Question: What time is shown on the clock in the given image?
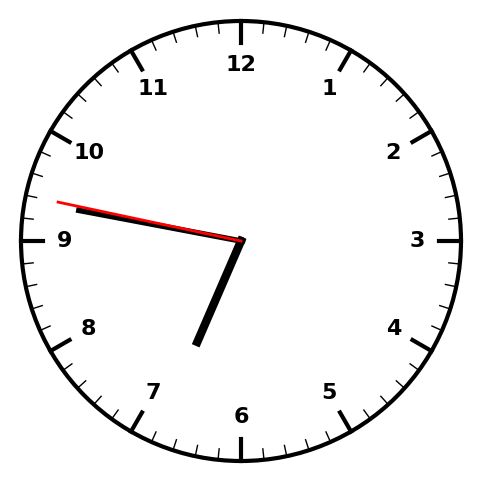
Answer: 06:46:47